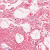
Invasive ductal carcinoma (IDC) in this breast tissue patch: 0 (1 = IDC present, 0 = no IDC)